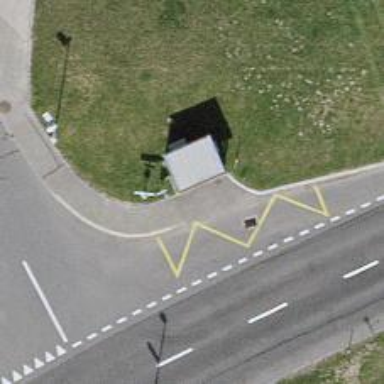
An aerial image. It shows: Bus stop with platform for public transport.